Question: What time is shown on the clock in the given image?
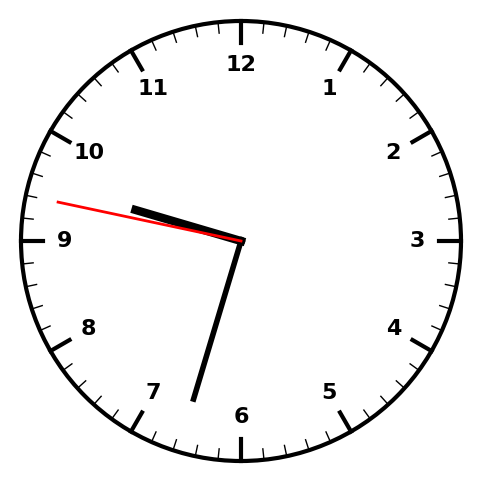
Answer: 09:32:47